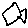
Label: fish